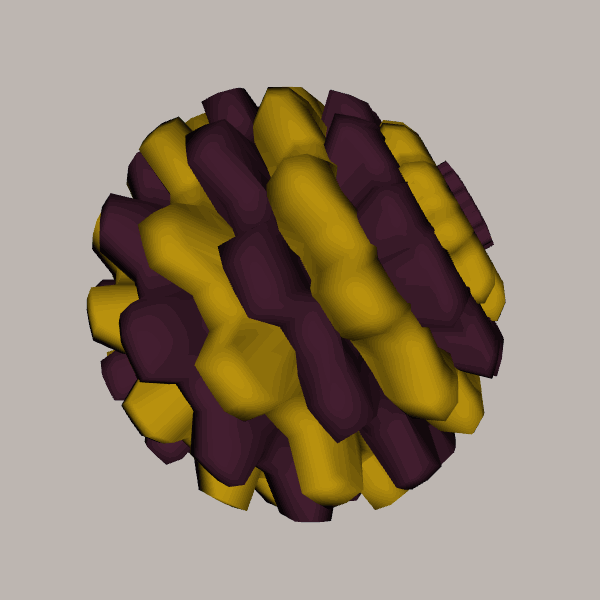
Background: light